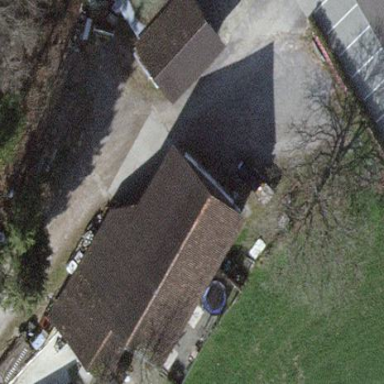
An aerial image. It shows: Farm auxiliary building.